Interaction volume radius: 5 \u00c5
Interaction volume height: 50 \u00c5
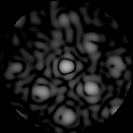
Disorder parameter: 0.323